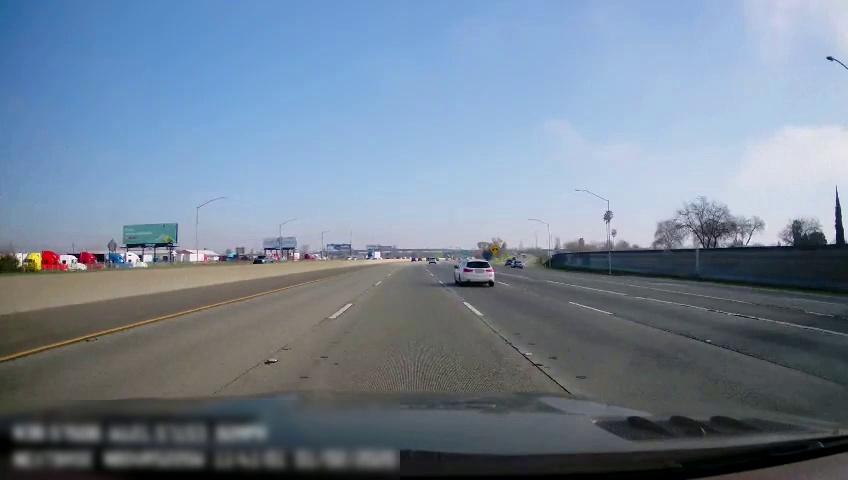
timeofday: Day
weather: Sunny
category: Vehicles | Truck
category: Vehicles | Other LV
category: Drivable Space
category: Vehicles | SUV
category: Vehicles | Car
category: Vehicles | Car
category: Lanes | Current Lane
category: Lanes | Current Lane
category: Lanes | Current Lane
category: Lanes | Alternate Lane
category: Lanes | Alternate Lane
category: Lanes | Alternate Lane